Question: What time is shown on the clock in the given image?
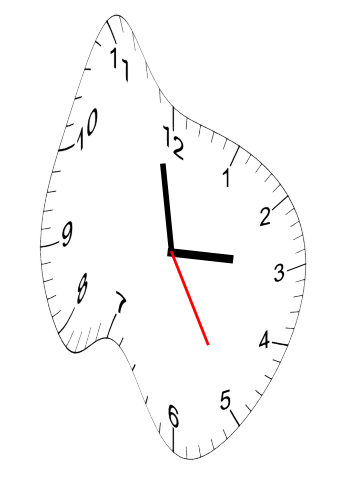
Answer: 02:58:25